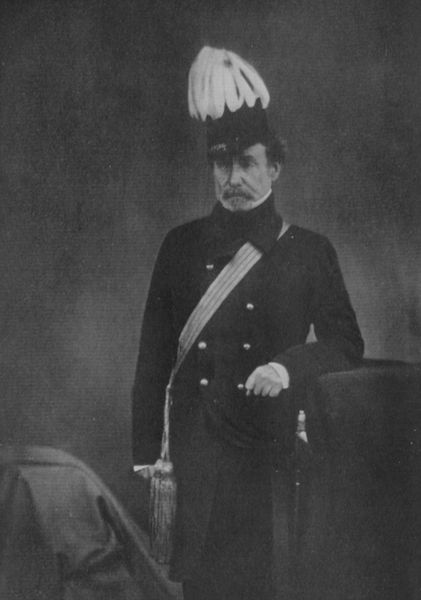
Titel: Generalleutnant Sir Colin Campbell
Künstler: Roger Fenton
Standort: USA
Institution: Sammlung Gernsheim
Schlagwörter: hand, mann, umhang, weiß, elegant, ellbogen, grau, hut, profil, schwarz, stuhl, stützen, blick, tuch, rock, alt, bart, hemd, jacke, kappe, schnurrbart, falten, federn, gesicht, kragen, stehen, hände, portrait, porträt, mantel, pose, adel, decke, knopf, federbusch, federhut, schärpe, lehne, disziplin, lehnen, kaiser, könig, schnäuzer, riemen, ernst, streng, grimmig, atelier, quaste, ellenbogen, knöpfe, sakko, foto, fotografie, photographie, gestützt, lehnstuhl, schwarzweiss, militär, schwert, säbel, uniform, soldat, waffe, degen, helm, offizier, orden, scherpe, tasche, schielen, photo, helme, general, garde, feldherr, helmbusch, admiral, gehänge, aufnahme, preußen, kordell, appell, abgestützt, doppelreiher, fotograf, marschall, doppelreihig, schwarzt, knöpfen, felderschmuck, handschwarz, blabla, genral, nautarlismus, glanz und gloria